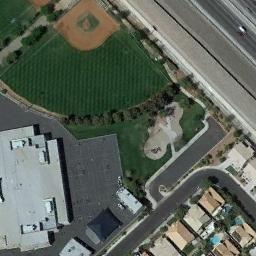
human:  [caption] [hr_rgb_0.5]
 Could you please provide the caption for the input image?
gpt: There is a lot of vegetation near the baseball field .

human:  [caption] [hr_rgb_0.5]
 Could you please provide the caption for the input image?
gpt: A baseball diamond surrounded by some trees and some buildings arranged neatly beside .

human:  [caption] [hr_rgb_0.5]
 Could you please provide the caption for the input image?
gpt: There is a baseball diamond in the grass surrounded by the houses and the roads .

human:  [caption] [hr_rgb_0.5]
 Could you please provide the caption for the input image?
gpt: There is a baseball diamond covered with many house by the road .

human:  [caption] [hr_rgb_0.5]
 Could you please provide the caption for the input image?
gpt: Many buildings are next to  the baseball diamond .